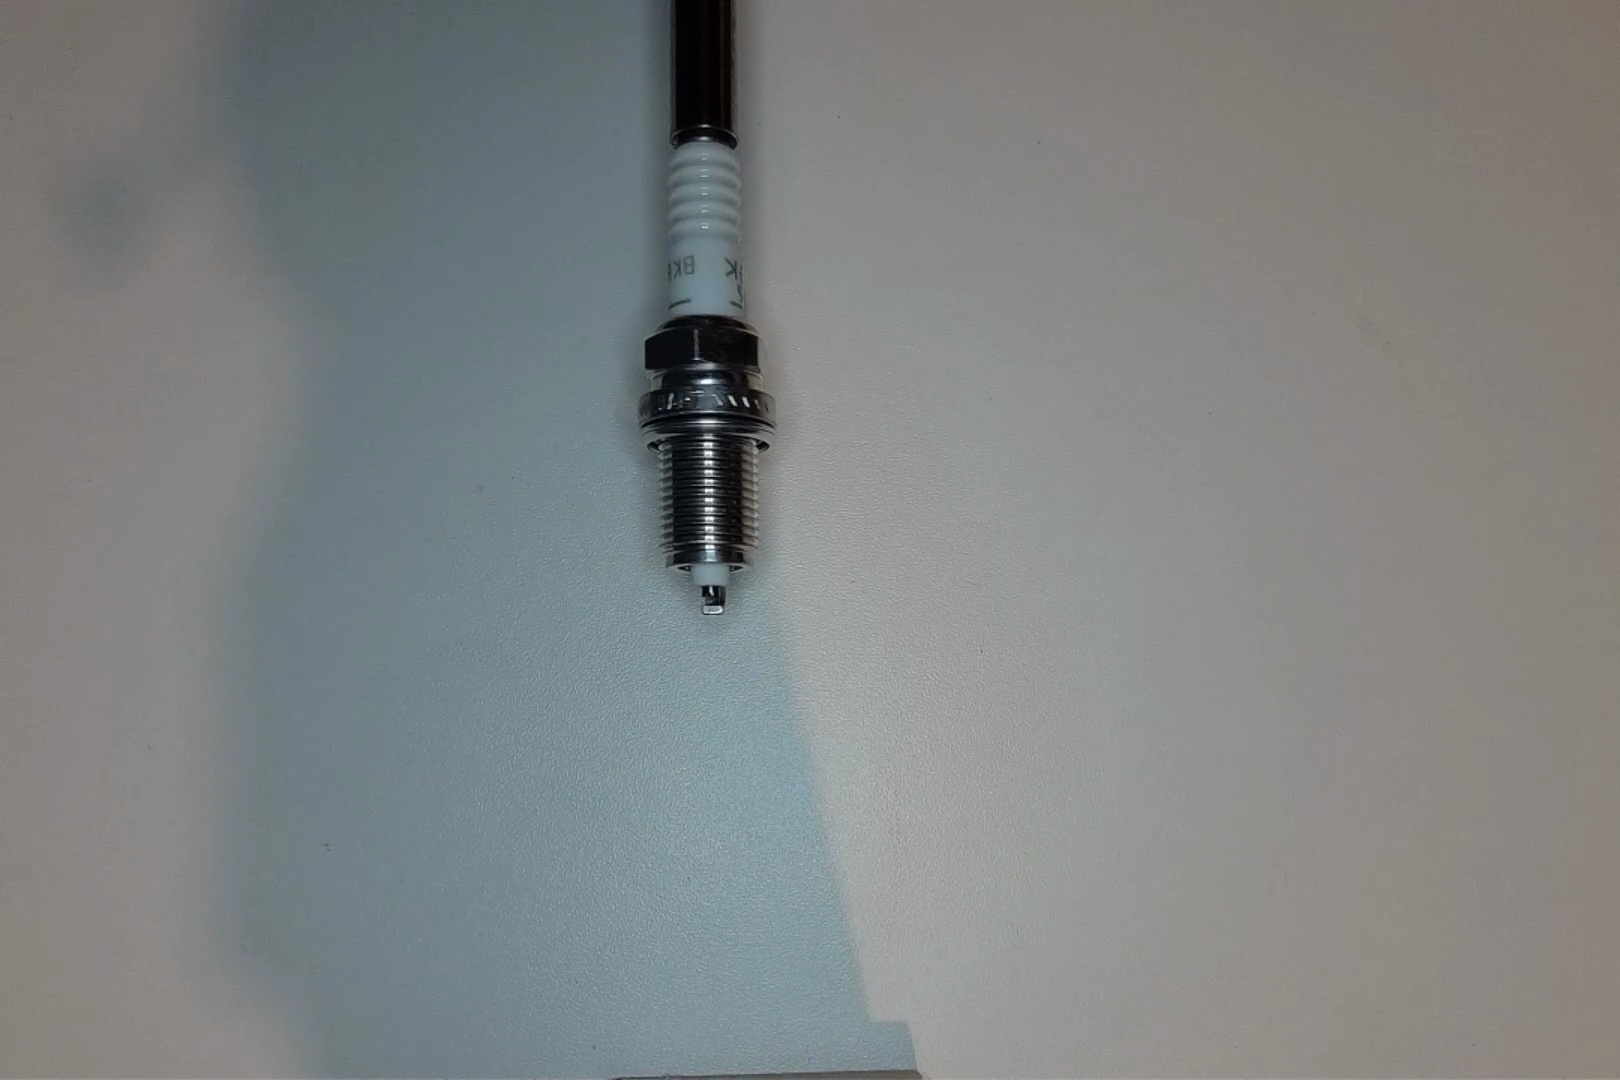
Label: normal